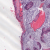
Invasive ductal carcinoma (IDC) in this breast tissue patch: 1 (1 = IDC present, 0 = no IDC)